Question: I am not able to attach the databases in sql express edition with service pack 4.it is showing error .It was working fine till few hours back.
I am logged in as windows authentication.My os is windows 7.
i have attached the screen shoot of error
Thanks in advance.
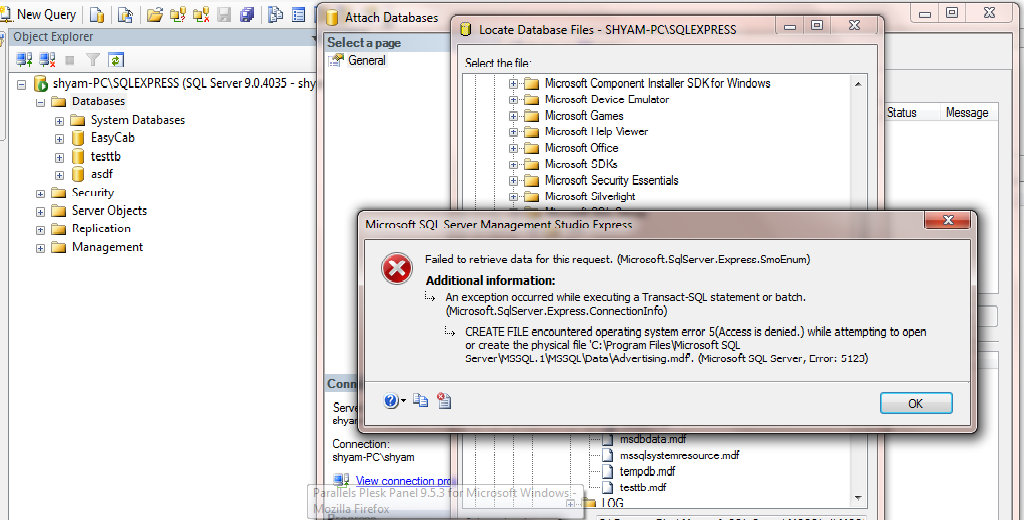
Answer: Set the Operating system permission on that .mdf file to full permission. In short, change the permission to 'Everyone'. It will not give that error